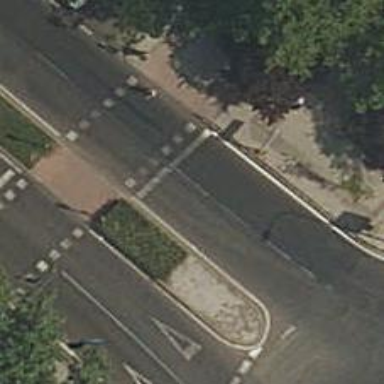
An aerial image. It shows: Crossing with traffic signals.